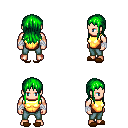
a pixel art fantasy rpg character, male body template, human, light skin, gold chest armor, teal pants, green unkempt hairstyle, white cloth bandages, brown slippers, four views (front, back, left, right), 2x2 character sprite sheet, small pixel art, hard edges, no anti-aliasing